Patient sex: F
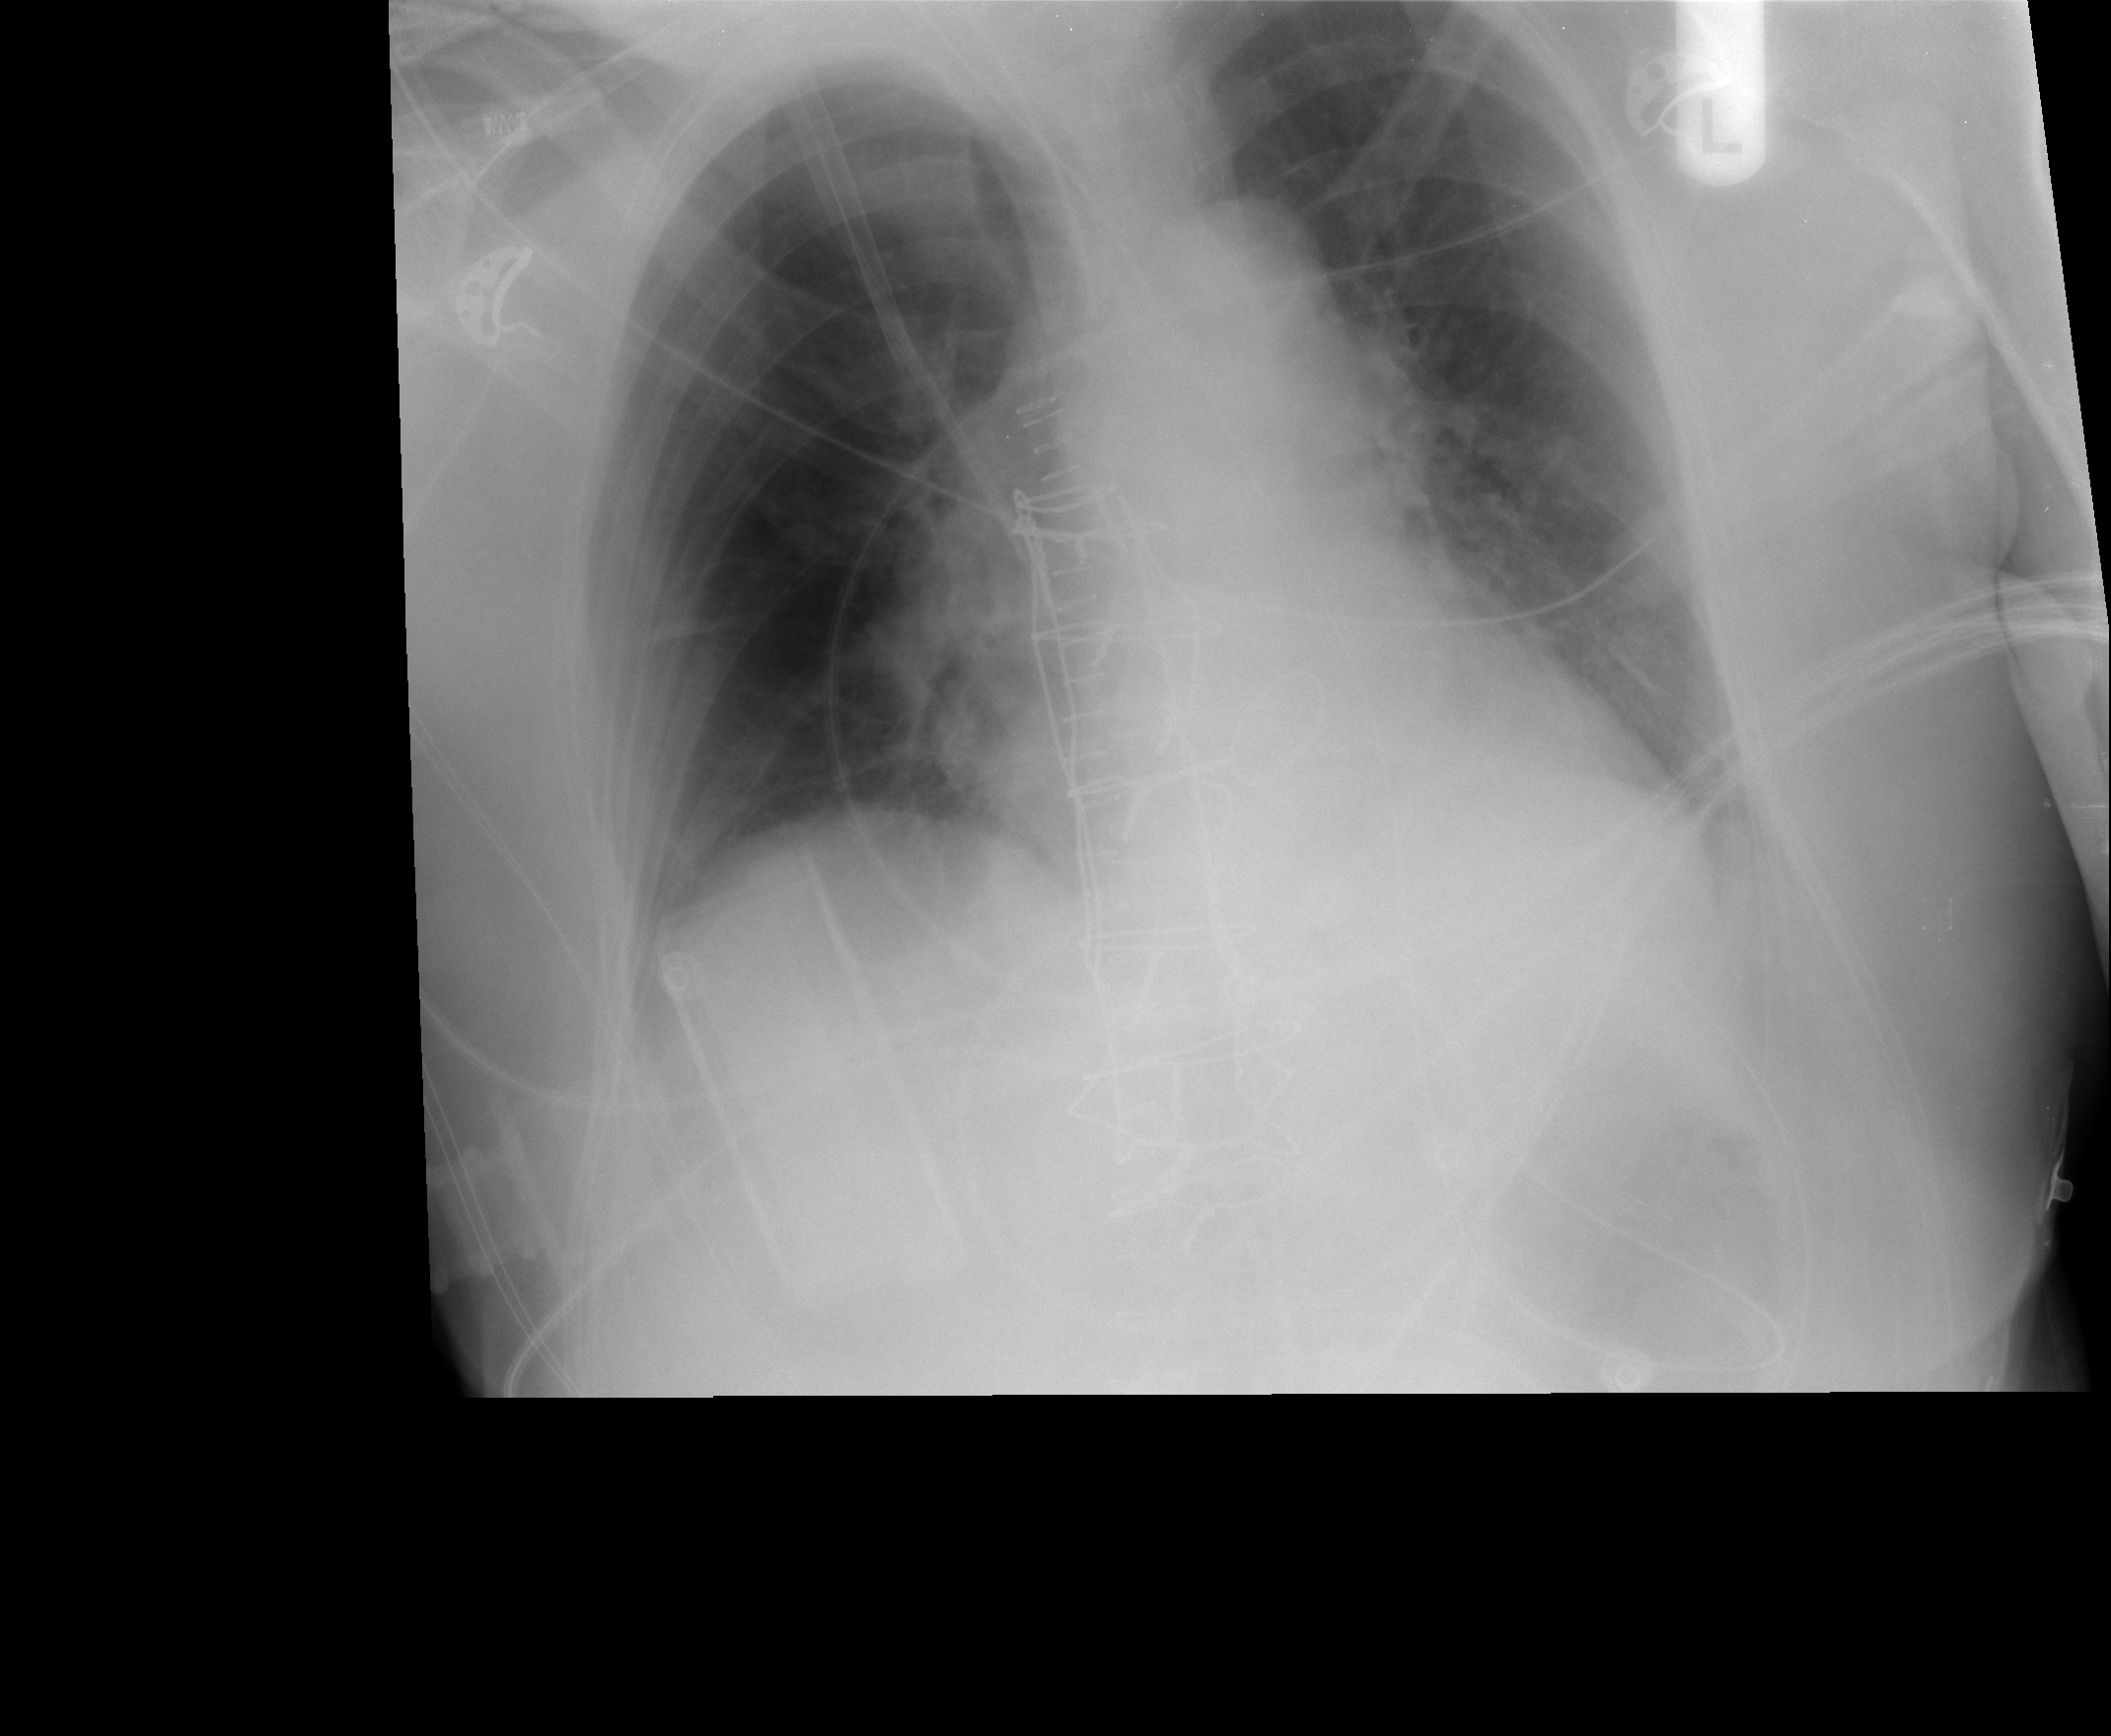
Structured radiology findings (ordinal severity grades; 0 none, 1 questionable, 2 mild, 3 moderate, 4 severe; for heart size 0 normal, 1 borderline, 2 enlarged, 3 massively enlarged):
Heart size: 1
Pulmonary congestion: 2
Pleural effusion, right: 0
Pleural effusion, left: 0
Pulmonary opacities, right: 0
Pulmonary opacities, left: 0
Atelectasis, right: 0
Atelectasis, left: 0